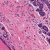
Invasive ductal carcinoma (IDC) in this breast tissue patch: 0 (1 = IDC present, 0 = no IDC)